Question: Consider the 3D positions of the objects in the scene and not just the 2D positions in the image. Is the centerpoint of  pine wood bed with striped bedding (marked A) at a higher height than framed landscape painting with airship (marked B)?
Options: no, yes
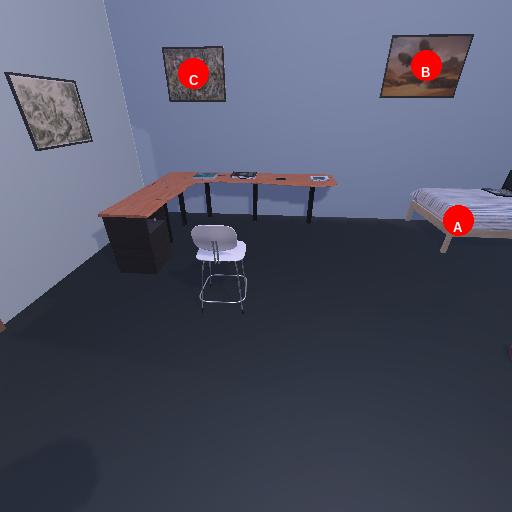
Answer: no